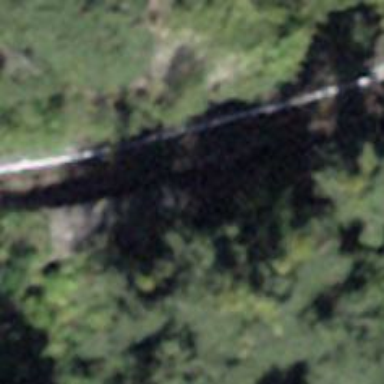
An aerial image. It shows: Funicular railway.